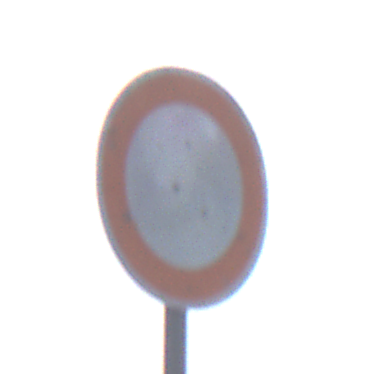
Verkehrszeichen: VerbotFahrzeugeAllerArt
Umgebung: Outdoor, Nature
Tageszeit: SunriseSunset
Wetter: Overcast
Licht: Natural
Jahreszeit: NotSpecified
Kontrast: LowContrast